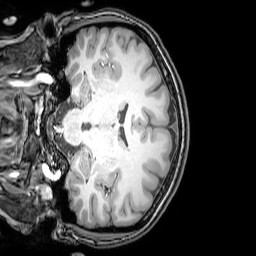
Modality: T1w
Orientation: coronal
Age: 20
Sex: female
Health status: healthy
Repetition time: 0.081 s
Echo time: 0.037 s